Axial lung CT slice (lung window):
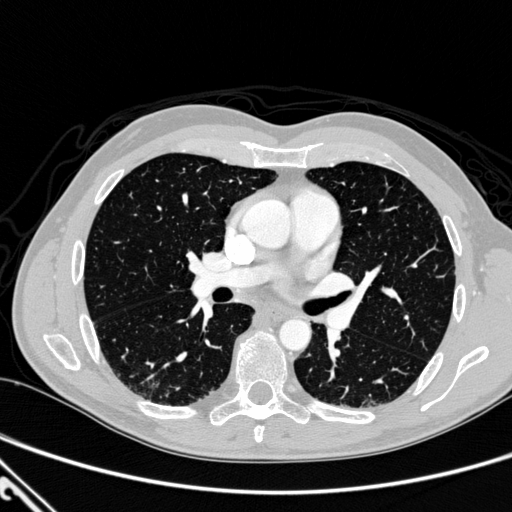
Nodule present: no